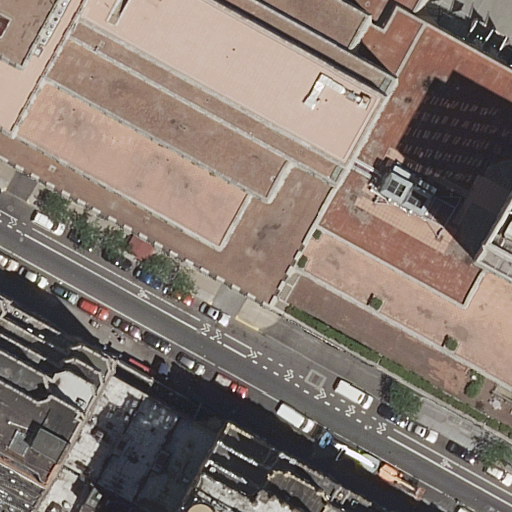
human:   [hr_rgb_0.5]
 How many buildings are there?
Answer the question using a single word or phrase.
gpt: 7

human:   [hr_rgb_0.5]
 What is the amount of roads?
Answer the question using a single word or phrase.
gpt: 1

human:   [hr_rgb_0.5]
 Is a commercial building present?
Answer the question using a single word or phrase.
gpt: no

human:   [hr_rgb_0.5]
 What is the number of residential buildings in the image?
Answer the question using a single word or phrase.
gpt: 7

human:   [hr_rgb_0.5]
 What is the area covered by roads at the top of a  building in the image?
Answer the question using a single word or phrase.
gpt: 0m2

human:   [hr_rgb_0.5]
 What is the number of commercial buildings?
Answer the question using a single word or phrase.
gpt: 0

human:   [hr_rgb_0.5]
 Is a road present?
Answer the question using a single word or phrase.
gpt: yes

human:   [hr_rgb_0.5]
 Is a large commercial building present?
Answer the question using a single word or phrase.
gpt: no

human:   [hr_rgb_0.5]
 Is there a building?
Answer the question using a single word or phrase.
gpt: yes

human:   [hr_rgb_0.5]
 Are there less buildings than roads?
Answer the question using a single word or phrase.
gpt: no

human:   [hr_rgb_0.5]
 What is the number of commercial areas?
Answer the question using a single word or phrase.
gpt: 0

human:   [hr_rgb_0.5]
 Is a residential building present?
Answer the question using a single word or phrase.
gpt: yes

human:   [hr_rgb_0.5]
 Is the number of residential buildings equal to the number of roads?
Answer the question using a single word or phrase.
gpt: no

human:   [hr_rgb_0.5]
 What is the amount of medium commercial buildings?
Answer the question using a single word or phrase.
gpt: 0

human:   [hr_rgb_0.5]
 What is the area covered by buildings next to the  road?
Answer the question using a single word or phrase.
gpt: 4632m2

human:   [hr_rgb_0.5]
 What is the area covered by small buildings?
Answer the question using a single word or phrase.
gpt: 0m2

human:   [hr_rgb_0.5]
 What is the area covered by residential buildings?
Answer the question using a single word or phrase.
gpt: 4632m2

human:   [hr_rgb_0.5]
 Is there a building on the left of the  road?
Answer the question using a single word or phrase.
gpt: yes

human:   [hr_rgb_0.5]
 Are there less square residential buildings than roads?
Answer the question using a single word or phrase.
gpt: yes

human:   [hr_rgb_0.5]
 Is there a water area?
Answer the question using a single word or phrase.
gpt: no

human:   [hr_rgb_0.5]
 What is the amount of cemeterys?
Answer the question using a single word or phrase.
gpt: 0

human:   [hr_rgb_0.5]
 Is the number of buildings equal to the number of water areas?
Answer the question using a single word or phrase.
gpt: no

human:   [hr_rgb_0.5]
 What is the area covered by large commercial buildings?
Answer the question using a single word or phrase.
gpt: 0m2

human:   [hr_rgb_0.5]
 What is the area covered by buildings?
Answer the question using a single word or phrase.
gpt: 4632m2

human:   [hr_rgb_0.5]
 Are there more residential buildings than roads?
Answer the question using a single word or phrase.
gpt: yes

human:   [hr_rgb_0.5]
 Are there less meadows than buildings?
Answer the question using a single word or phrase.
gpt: yes

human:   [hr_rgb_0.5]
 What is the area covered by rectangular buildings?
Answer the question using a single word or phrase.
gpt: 1425m2

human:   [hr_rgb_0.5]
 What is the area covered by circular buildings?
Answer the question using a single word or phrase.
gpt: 0m2

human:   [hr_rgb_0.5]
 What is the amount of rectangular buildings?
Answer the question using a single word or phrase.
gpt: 5

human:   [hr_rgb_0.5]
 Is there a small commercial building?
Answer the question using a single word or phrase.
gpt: no

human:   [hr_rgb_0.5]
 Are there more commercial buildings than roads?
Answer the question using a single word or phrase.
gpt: no

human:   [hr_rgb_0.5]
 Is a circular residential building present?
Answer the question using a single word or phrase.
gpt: no

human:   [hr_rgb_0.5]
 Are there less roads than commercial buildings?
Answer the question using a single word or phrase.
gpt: no

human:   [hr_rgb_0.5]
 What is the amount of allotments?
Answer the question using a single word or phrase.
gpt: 0

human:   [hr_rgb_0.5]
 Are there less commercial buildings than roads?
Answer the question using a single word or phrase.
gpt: yes

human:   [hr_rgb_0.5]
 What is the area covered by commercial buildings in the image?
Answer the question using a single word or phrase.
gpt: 0m2

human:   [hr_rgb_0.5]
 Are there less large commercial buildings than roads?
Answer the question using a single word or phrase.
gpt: yes

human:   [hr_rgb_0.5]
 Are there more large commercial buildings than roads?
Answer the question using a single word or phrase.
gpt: no

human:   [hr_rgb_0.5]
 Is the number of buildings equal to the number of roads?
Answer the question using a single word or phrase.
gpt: no

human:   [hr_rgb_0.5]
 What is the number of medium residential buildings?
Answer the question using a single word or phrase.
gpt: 5

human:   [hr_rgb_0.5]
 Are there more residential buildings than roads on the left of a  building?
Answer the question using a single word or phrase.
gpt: yes

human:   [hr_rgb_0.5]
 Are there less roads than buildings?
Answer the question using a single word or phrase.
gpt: yes

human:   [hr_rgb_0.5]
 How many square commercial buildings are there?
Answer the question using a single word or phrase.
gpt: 0

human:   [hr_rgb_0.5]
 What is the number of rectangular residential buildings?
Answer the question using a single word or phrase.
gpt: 5

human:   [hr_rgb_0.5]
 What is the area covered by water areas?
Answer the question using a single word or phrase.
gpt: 0m2

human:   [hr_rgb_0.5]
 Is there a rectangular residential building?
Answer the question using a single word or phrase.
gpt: yes

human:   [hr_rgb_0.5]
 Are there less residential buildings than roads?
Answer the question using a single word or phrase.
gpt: no

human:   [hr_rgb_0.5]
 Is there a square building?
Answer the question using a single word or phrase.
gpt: no

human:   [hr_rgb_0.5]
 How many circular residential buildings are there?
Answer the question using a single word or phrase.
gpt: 0

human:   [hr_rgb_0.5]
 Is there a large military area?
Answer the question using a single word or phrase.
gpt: no

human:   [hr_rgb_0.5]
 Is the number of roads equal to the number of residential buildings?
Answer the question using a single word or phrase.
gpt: no

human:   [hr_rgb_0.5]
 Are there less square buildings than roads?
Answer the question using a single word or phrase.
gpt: yes

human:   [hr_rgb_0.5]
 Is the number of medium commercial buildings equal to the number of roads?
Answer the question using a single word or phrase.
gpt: no

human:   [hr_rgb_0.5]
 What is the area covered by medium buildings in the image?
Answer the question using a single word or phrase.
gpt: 1425m2

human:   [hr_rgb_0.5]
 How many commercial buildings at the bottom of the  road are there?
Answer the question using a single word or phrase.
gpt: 0

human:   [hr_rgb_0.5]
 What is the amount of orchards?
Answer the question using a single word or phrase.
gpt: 0

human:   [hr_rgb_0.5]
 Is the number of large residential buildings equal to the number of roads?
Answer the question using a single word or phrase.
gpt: no

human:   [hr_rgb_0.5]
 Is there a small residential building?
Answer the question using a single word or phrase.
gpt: no

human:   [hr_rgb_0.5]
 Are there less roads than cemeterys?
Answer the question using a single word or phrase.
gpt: no

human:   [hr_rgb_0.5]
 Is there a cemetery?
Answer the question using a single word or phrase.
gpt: no

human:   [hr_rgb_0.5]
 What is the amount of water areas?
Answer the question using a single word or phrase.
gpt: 0

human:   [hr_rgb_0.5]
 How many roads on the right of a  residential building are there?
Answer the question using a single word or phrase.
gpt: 1

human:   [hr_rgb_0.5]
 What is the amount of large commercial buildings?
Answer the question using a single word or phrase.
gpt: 0

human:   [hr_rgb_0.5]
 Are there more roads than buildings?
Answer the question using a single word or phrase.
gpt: no